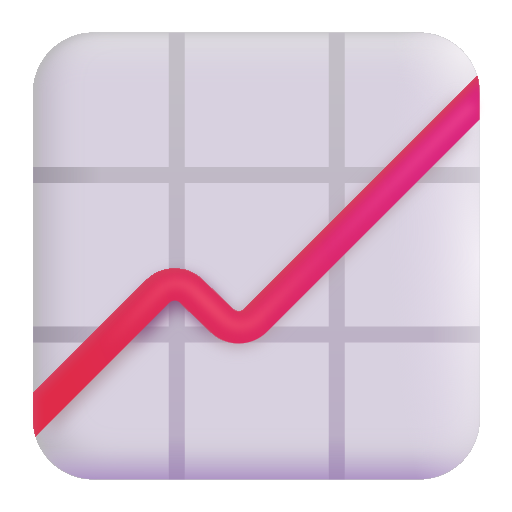
chart increasing color